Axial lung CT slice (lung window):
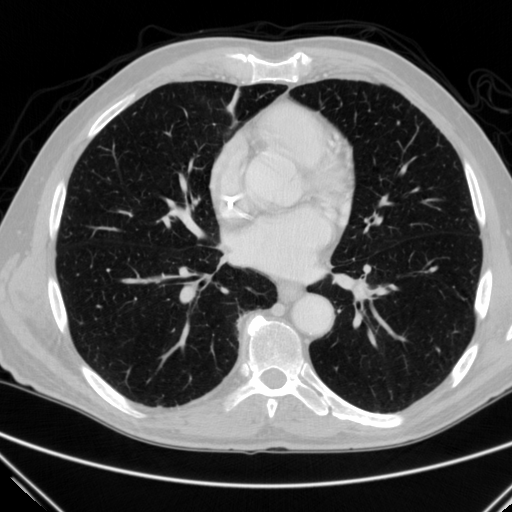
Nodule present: no